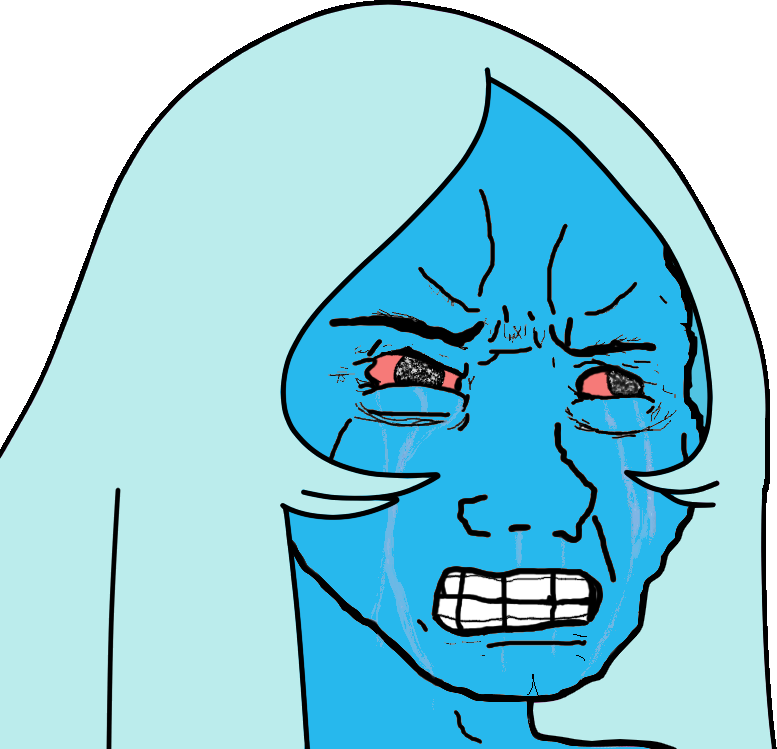
Label: 5_Crying_Wojak